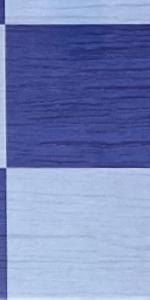
Label: Empty